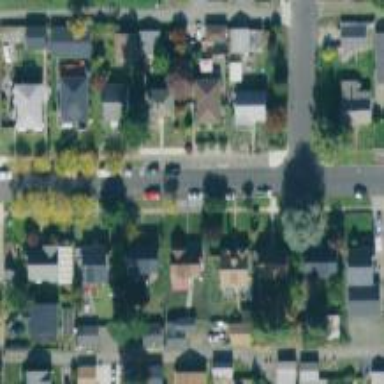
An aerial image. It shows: Suburb.